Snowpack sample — Snodgrass Mountain, Crested Butte, Colorado (2/4/25, 12:06 PM MST)
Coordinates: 38.923, -106.968
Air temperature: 35 °F
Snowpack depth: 80 cm
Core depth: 30 cm
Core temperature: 35.6 °F
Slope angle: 14°, slope face: 78°
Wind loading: low
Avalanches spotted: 0
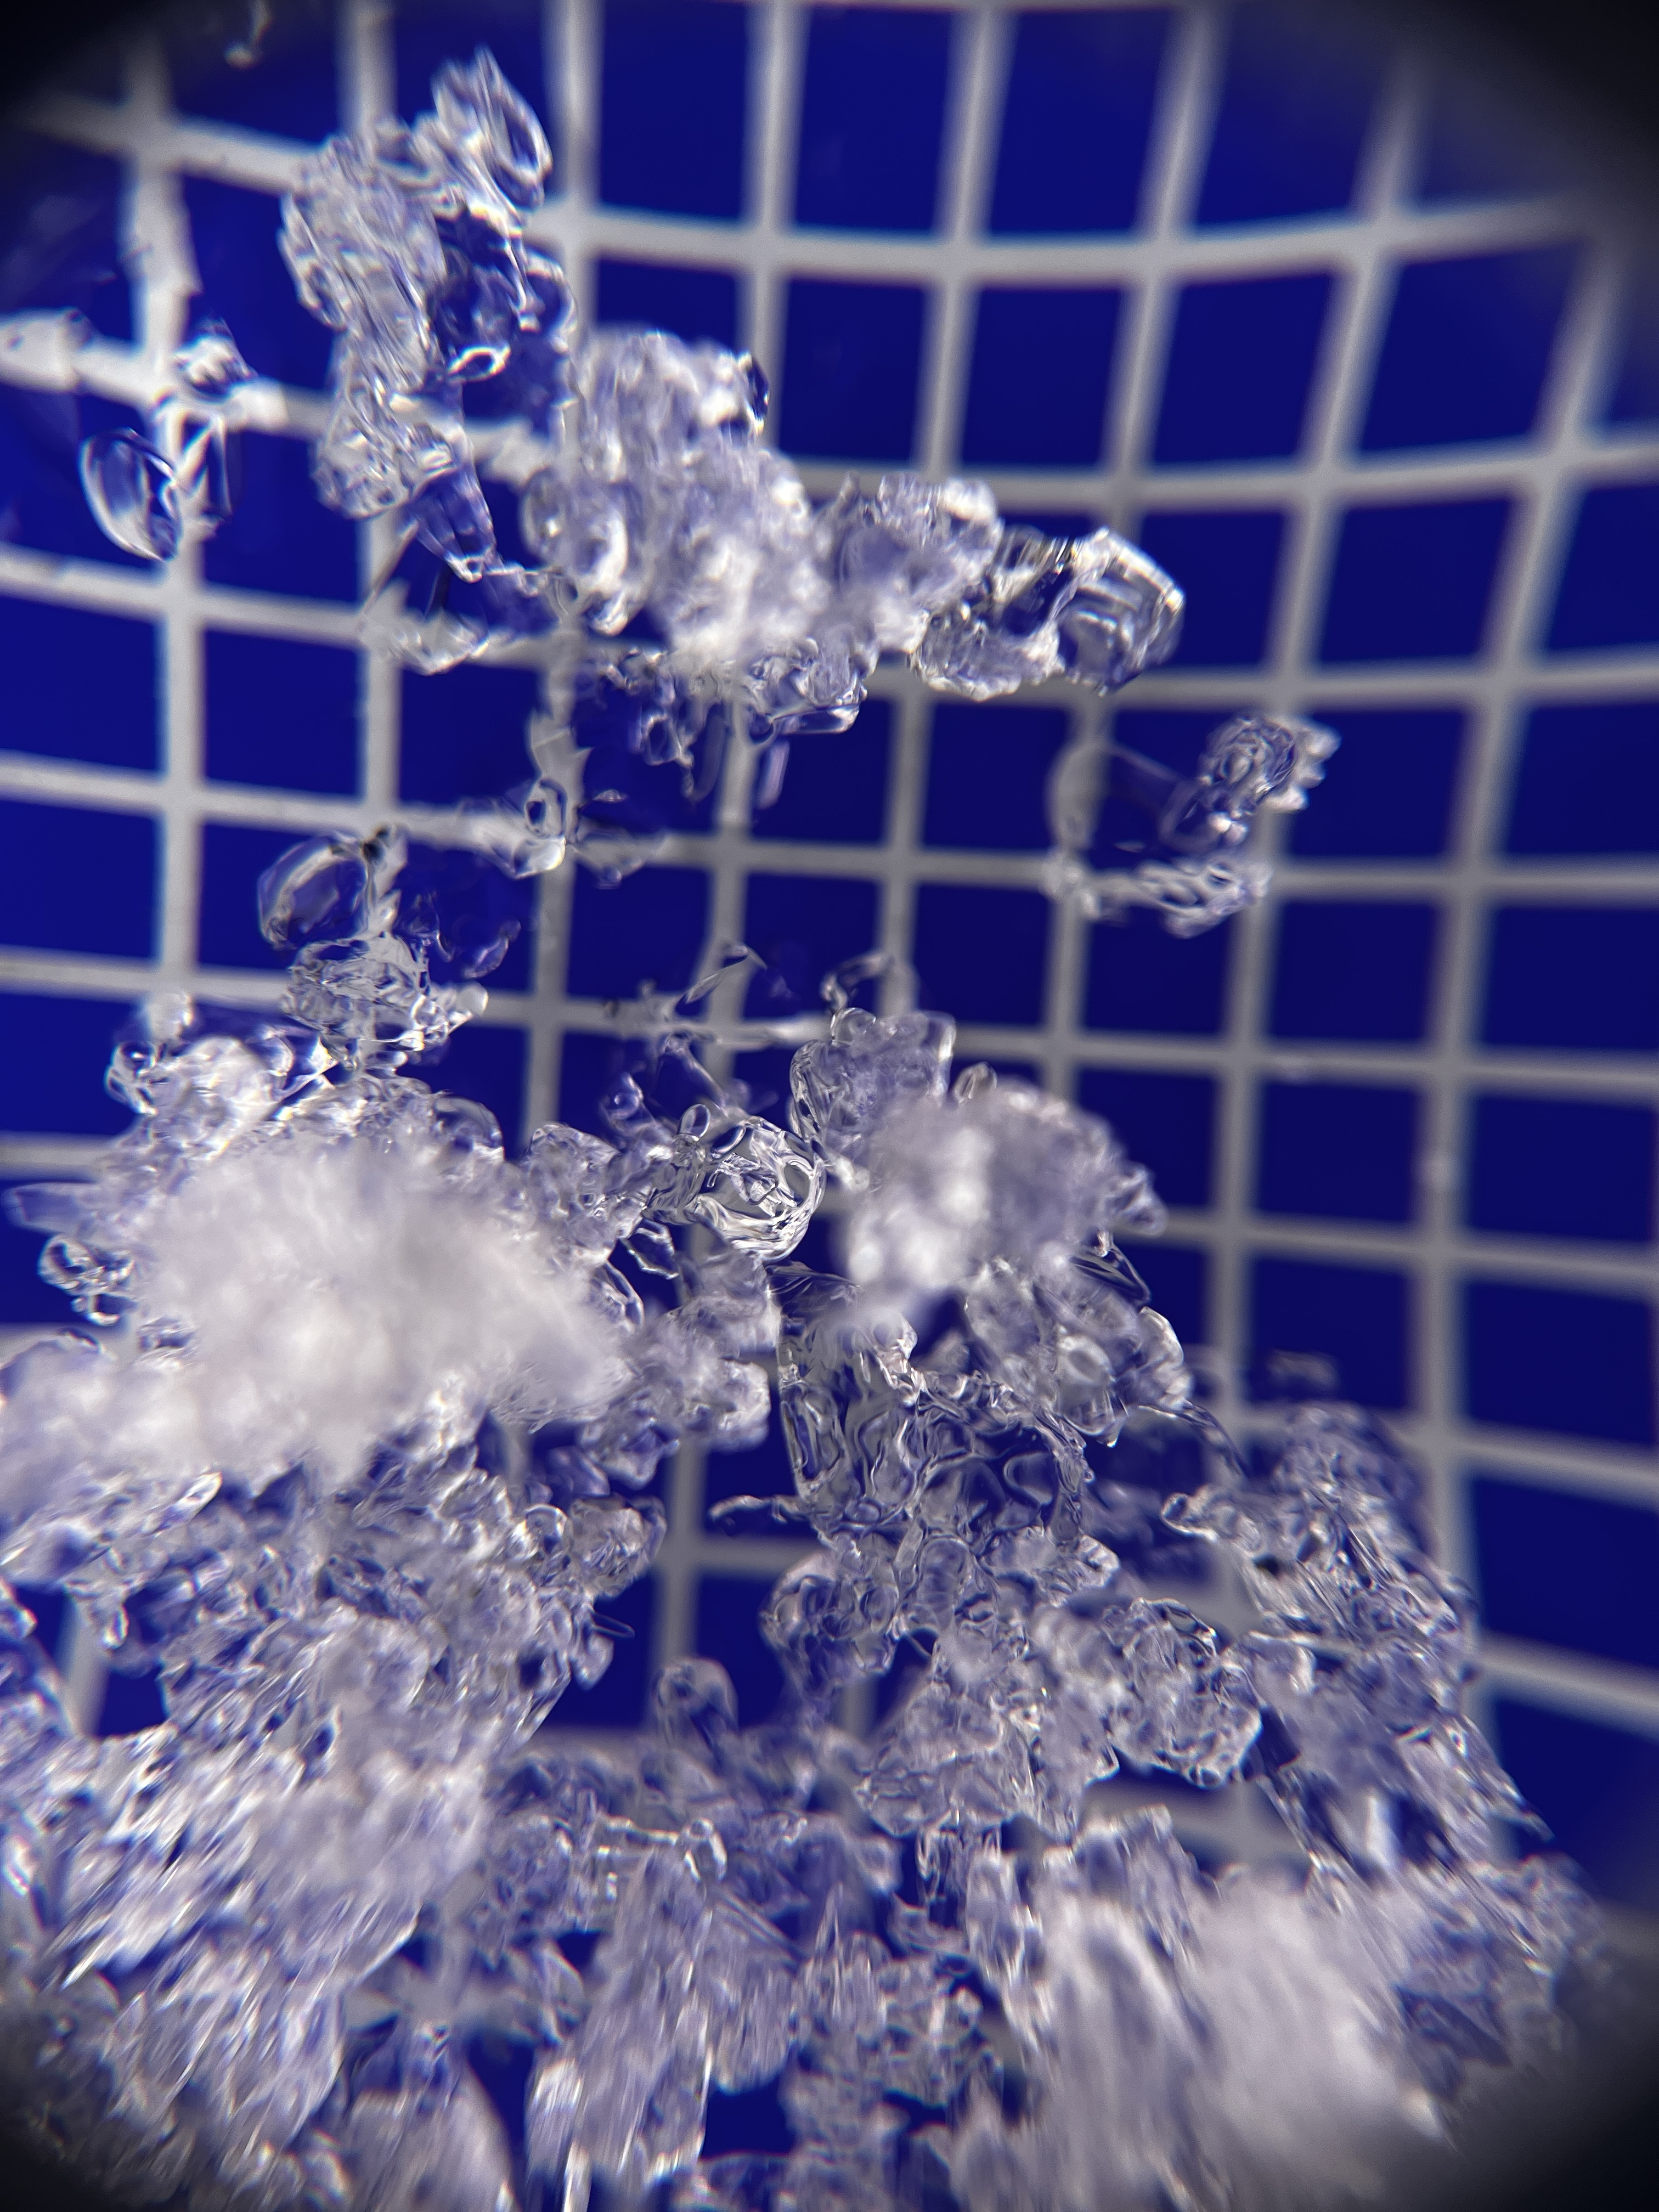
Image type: magnified_profile
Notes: No avalanches nearby, unusually warm weather for the last month reported by residents, Collected 25 yards from treeline